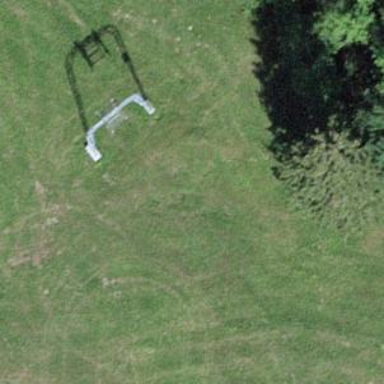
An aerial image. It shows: Pylon for aerialway.